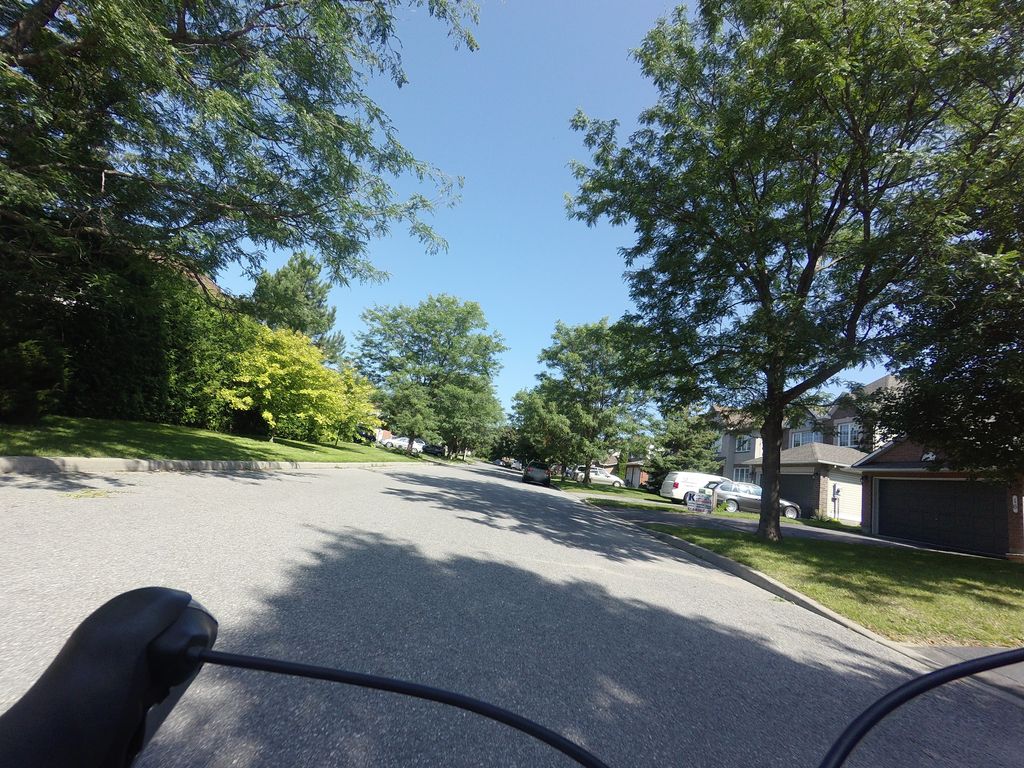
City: ottawa-gatineau